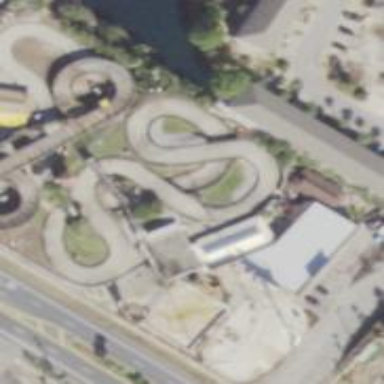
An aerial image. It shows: Karting raceway for sports activities.